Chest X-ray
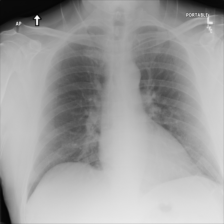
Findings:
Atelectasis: negative
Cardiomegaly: negative
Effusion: negative
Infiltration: negative
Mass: negative
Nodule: negative
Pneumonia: negative
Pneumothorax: negative
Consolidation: negative
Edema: negative
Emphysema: negative
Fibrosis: negative
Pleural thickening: negative
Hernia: negative